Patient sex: M
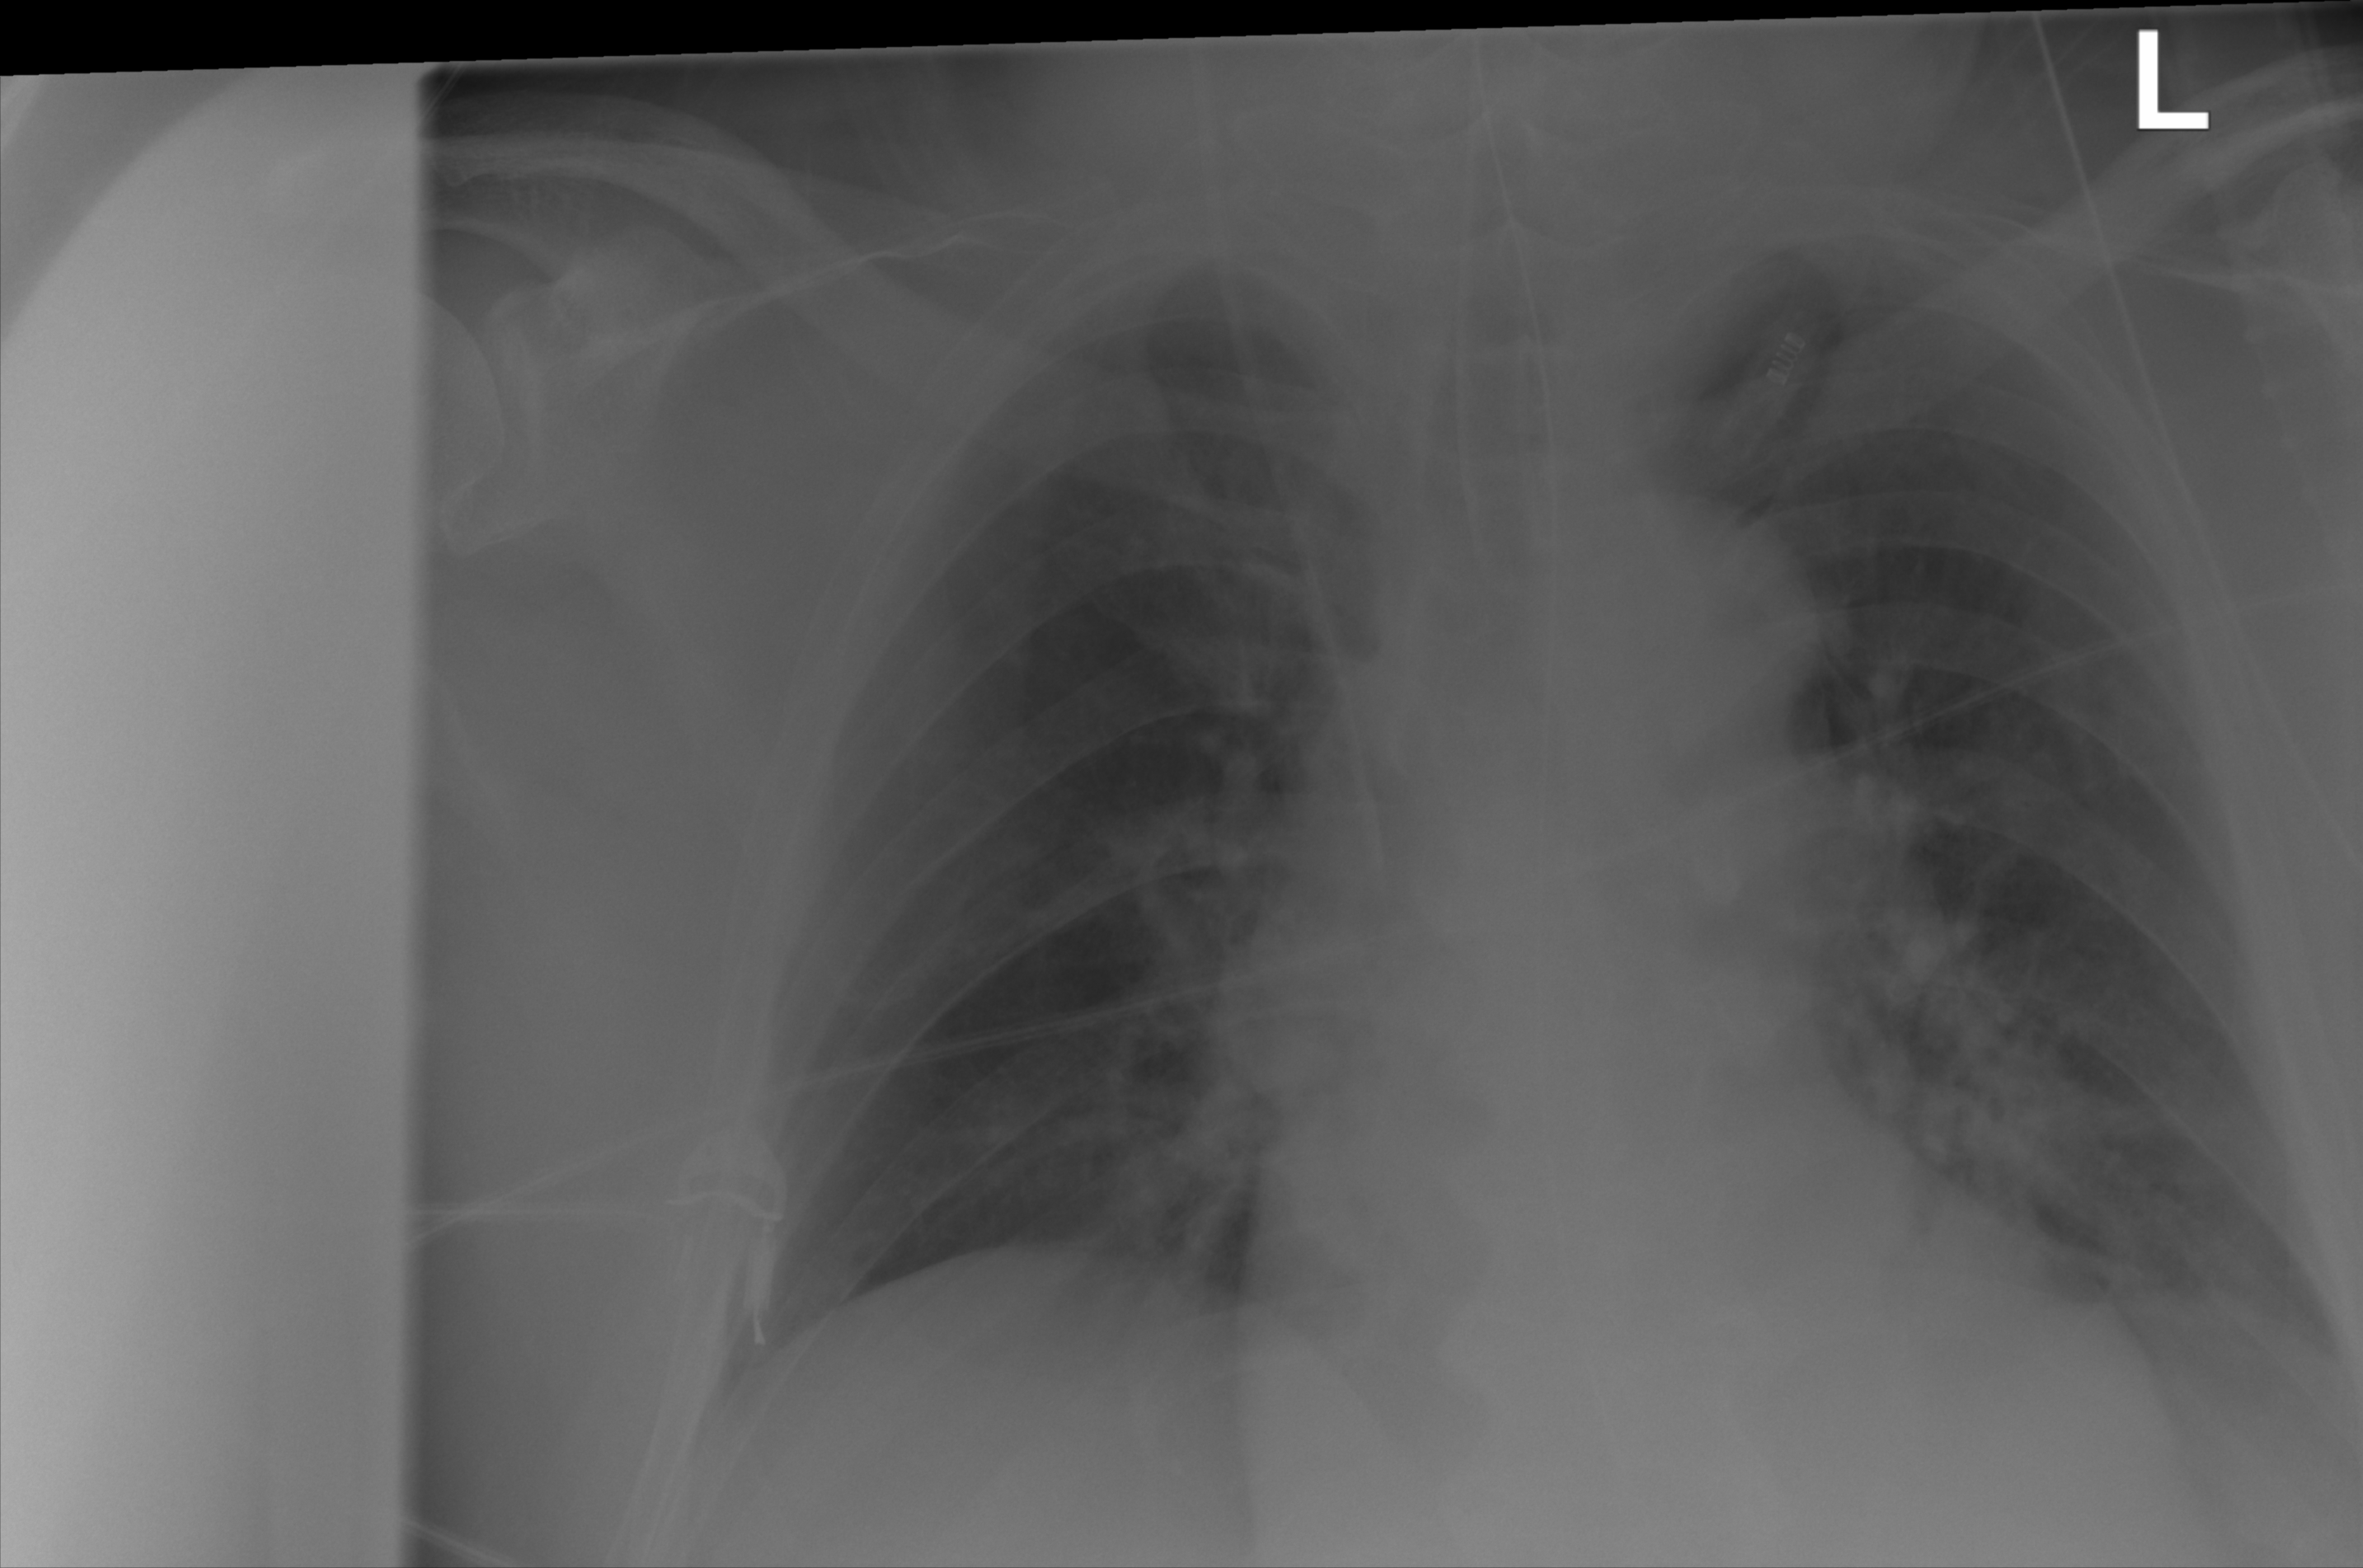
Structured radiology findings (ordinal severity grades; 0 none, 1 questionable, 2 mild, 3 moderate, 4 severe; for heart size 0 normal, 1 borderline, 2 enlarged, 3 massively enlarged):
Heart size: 2
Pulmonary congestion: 1
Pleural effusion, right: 0
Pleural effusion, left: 2
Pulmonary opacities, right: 2
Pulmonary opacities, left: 2
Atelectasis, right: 0
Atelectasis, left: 2